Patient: sex M, age 77
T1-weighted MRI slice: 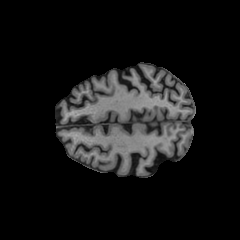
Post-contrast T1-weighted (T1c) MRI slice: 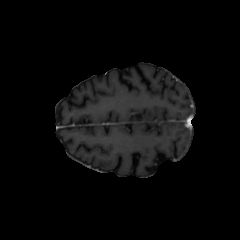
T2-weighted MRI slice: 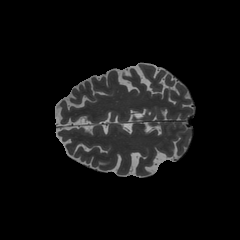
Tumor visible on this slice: no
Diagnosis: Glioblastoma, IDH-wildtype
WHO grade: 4